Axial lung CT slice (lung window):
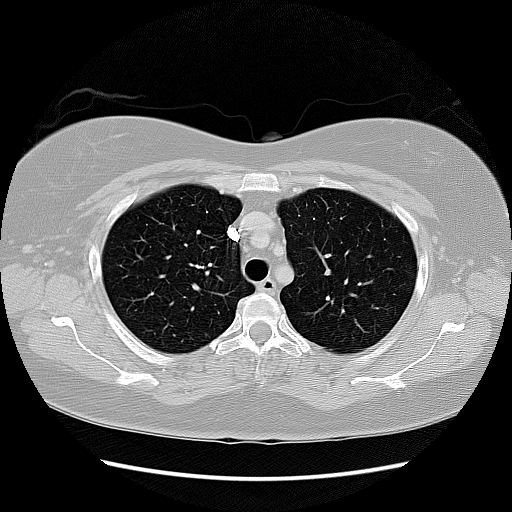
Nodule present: no